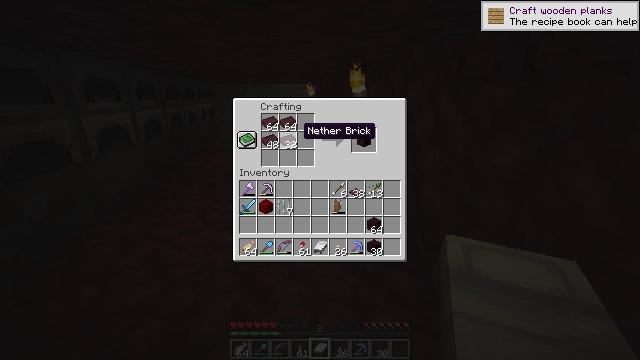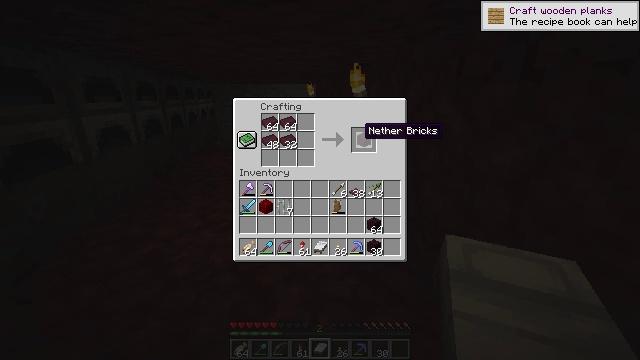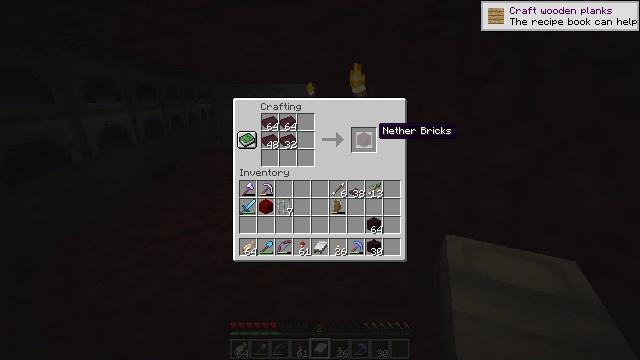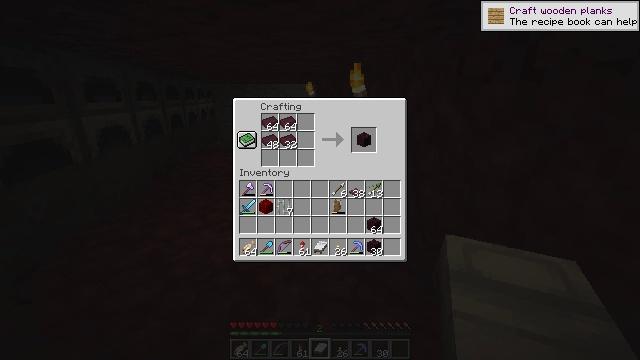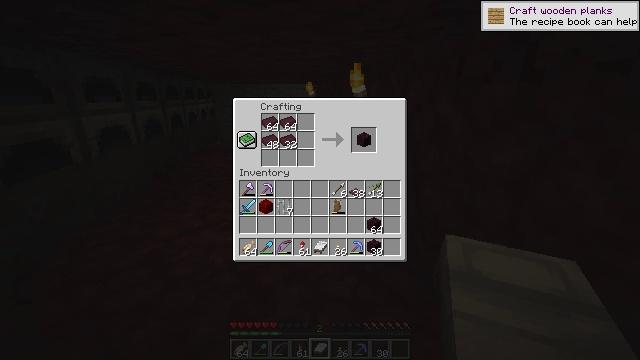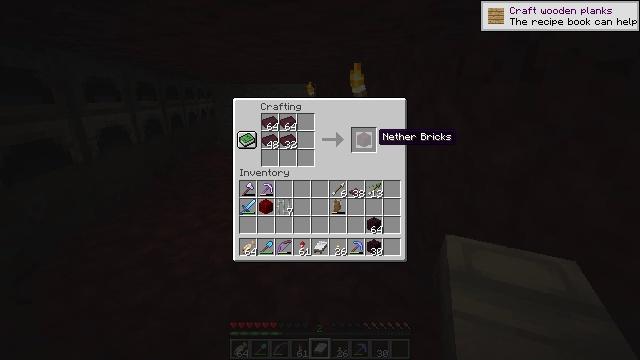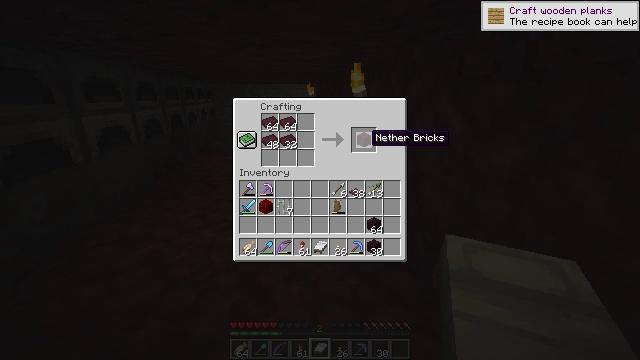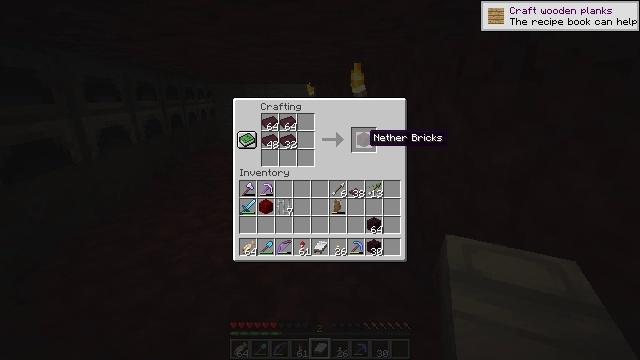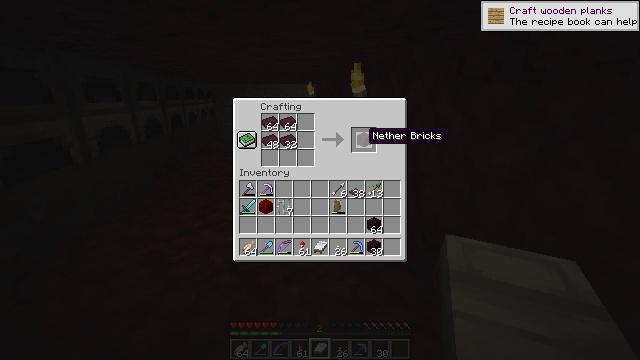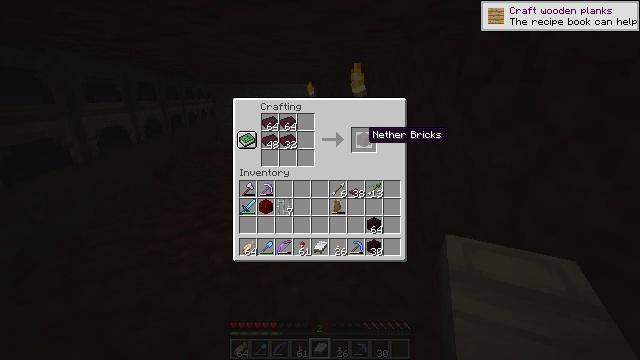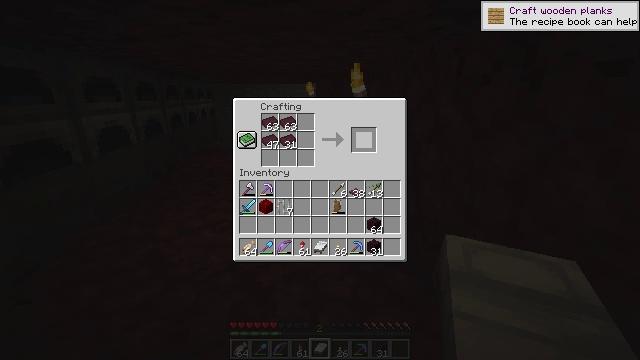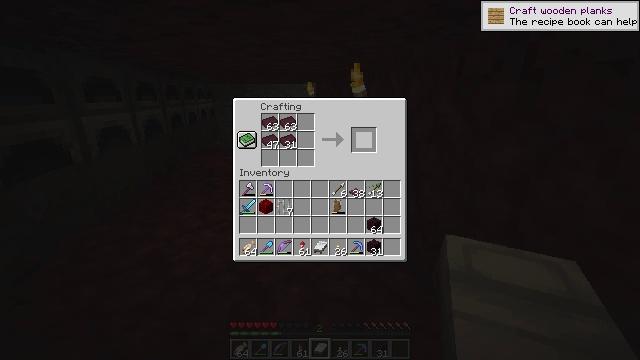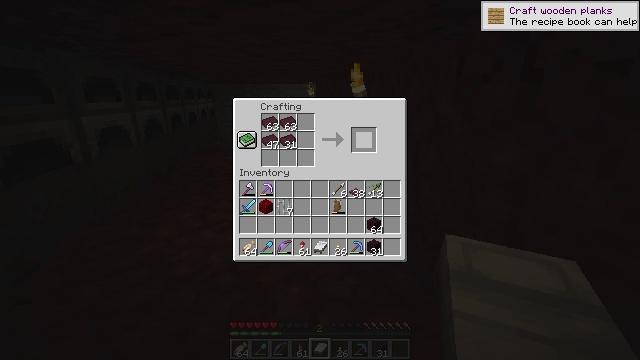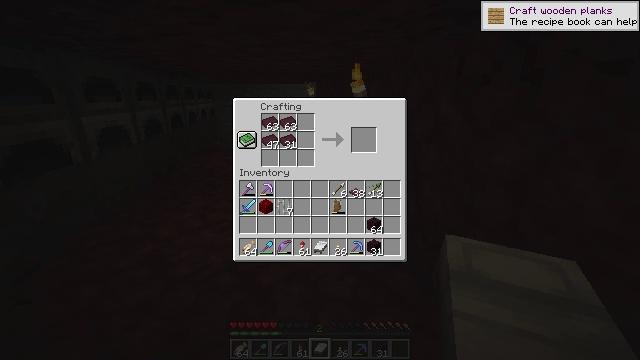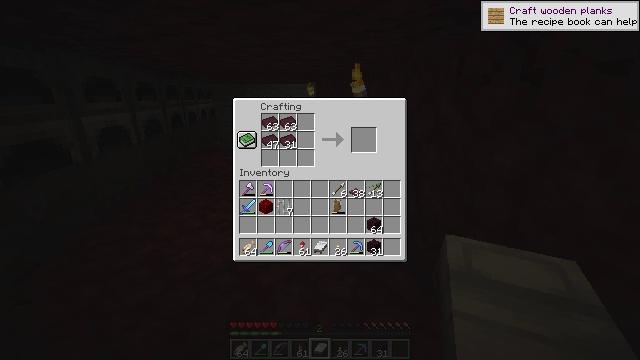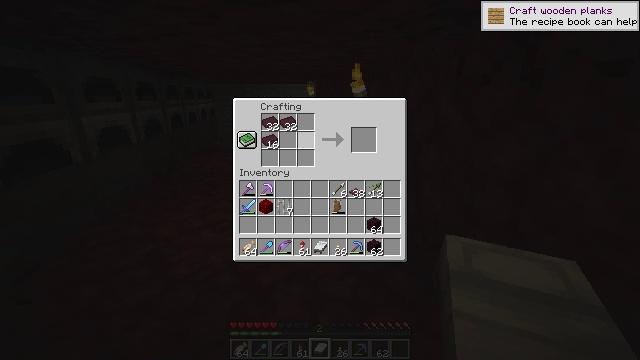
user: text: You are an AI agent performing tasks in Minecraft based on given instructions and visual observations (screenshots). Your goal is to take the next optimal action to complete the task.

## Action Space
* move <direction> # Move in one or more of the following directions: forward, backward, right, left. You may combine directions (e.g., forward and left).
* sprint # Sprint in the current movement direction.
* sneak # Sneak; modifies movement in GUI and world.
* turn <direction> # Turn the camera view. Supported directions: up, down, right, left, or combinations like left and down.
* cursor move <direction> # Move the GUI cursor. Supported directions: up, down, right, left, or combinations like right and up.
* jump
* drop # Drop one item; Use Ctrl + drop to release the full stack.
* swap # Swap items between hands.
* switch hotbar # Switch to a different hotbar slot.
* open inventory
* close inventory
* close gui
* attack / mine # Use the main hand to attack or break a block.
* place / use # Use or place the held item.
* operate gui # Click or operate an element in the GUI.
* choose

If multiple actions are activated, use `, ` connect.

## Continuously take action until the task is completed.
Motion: motion action
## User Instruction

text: Open the furnace and craft nether bricks with netherrack.
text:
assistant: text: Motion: cursor move right
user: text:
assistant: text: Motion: cursor move right
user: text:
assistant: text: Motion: no_op
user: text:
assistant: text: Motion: sneak
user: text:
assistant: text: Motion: sneak, cursor move left
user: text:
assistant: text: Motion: sneak, cursor move left
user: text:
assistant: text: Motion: sneak
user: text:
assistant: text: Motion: sneak
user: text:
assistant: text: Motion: sneak
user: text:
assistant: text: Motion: sneak, choose
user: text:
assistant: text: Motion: sneak, choose
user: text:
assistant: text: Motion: sneak
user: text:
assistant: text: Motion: sneak, cursor move left
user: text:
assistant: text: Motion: cursor move left
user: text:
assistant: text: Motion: cursor move left
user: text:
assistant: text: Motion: no_op
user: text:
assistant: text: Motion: no_op
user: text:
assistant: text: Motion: no_op
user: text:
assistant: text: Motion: no_op
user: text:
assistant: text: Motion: no_op
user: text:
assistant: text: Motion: no_op
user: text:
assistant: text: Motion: no_op
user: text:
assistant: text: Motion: no_op
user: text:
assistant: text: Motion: no_op
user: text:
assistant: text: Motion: cursor move up
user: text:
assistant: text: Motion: no_op
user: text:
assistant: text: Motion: no_op
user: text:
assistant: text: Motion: choose
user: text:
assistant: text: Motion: choose
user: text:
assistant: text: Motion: cursor move right